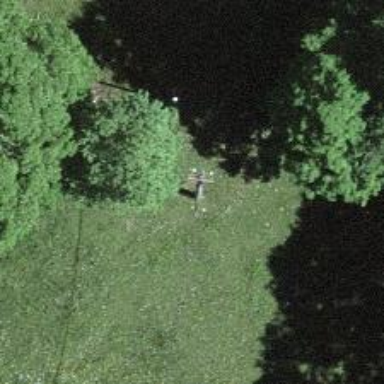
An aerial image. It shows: Power pole.